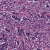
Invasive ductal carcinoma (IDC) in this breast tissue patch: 1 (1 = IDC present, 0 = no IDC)